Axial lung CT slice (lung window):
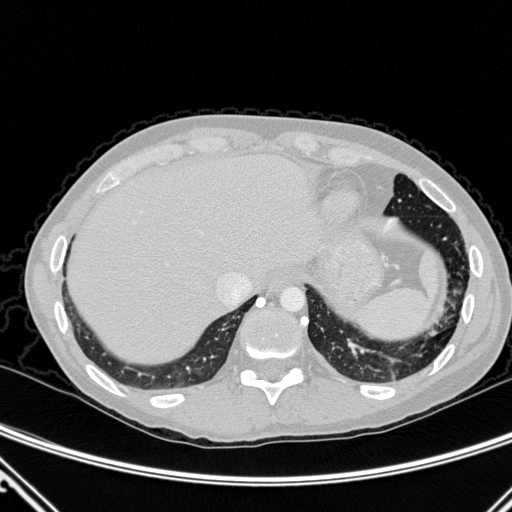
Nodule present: yes
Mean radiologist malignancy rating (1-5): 3.5